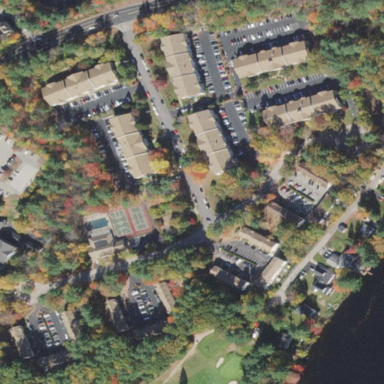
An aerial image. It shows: Residential area with apartments.